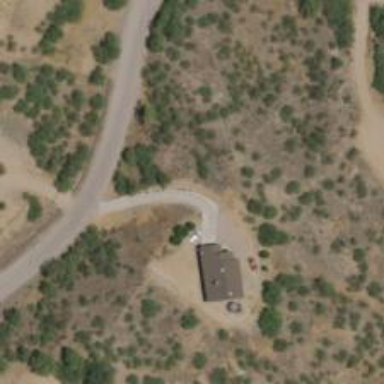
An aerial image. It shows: Driveway.